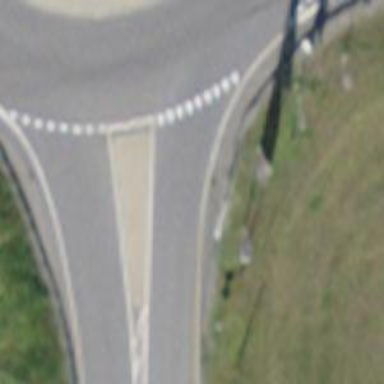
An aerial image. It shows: Road with "give way" sign.